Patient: sex M, age 51
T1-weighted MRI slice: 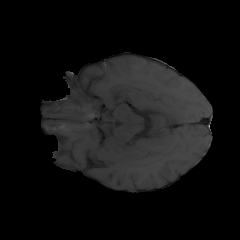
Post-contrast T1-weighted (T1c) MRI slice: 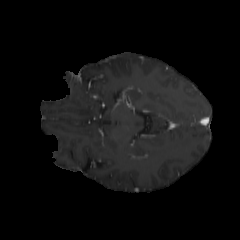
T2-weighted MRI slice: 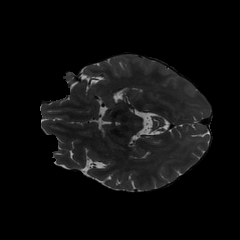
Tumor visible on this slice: no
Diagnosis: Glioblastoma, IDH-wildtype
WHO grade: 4